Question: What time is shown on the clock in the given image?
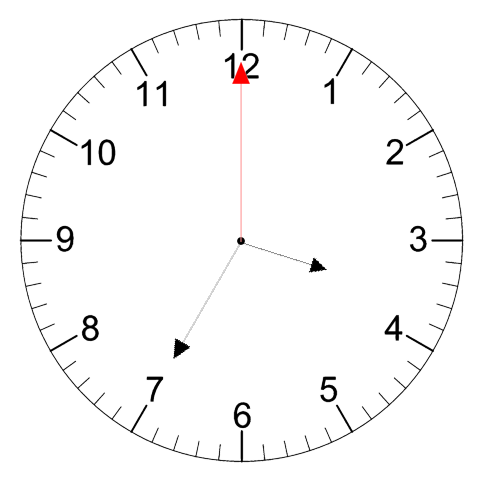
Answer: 03:35:00